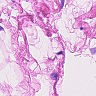
Metastatic tissue present: no